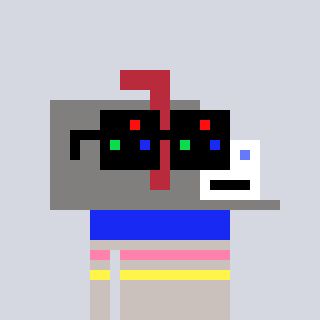
a pixel art character with square black sunglasses, a mailbox-shaped head and a foggrey-colored body on a cool background